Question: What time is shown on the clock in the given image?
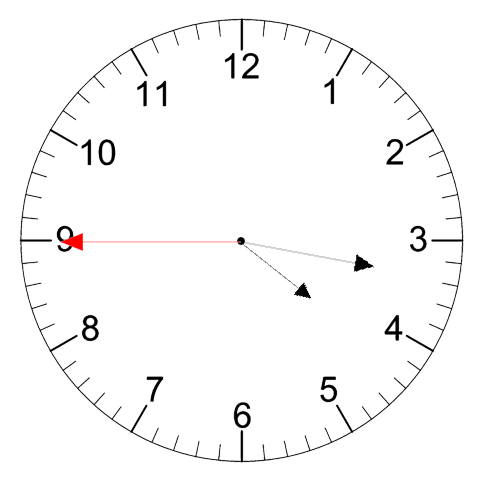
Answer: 04:16:45